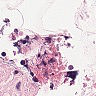
Metastatic tissue present: no